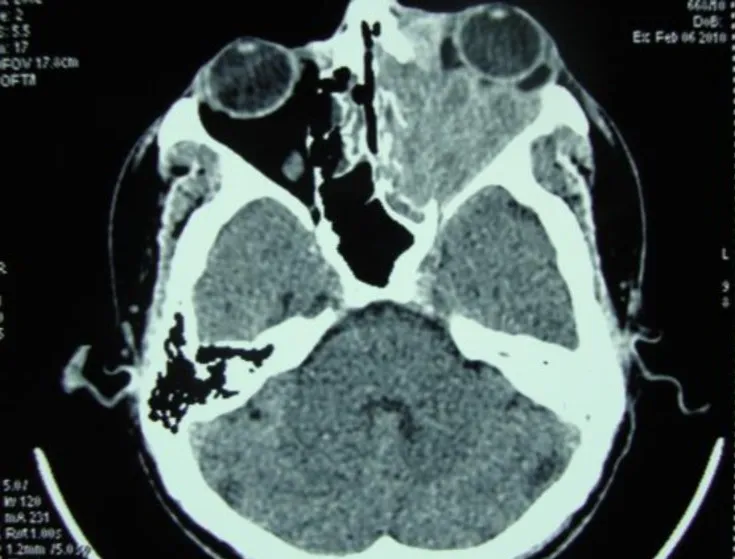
CT Scan PNS showing maxillary mass and proptosis (Case 1.
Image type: radiology (ct)